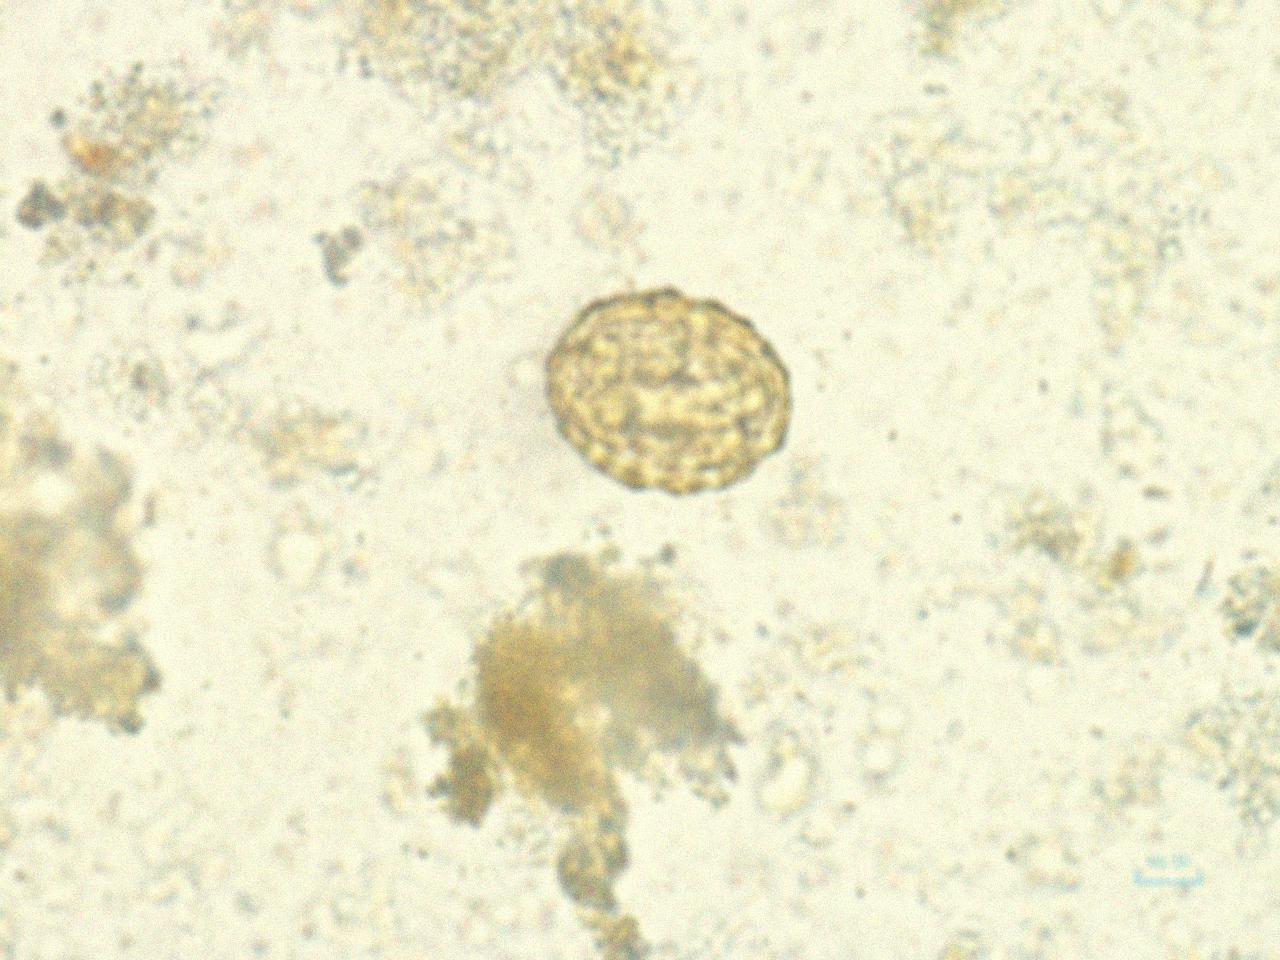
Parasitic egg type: Ascaris lumbricoides